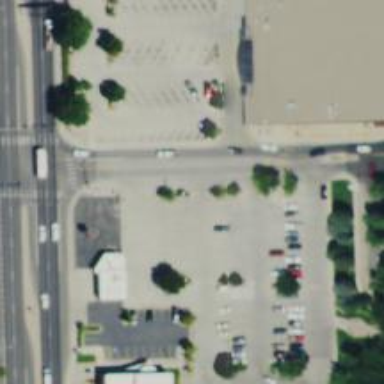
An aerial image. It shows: Parking space.